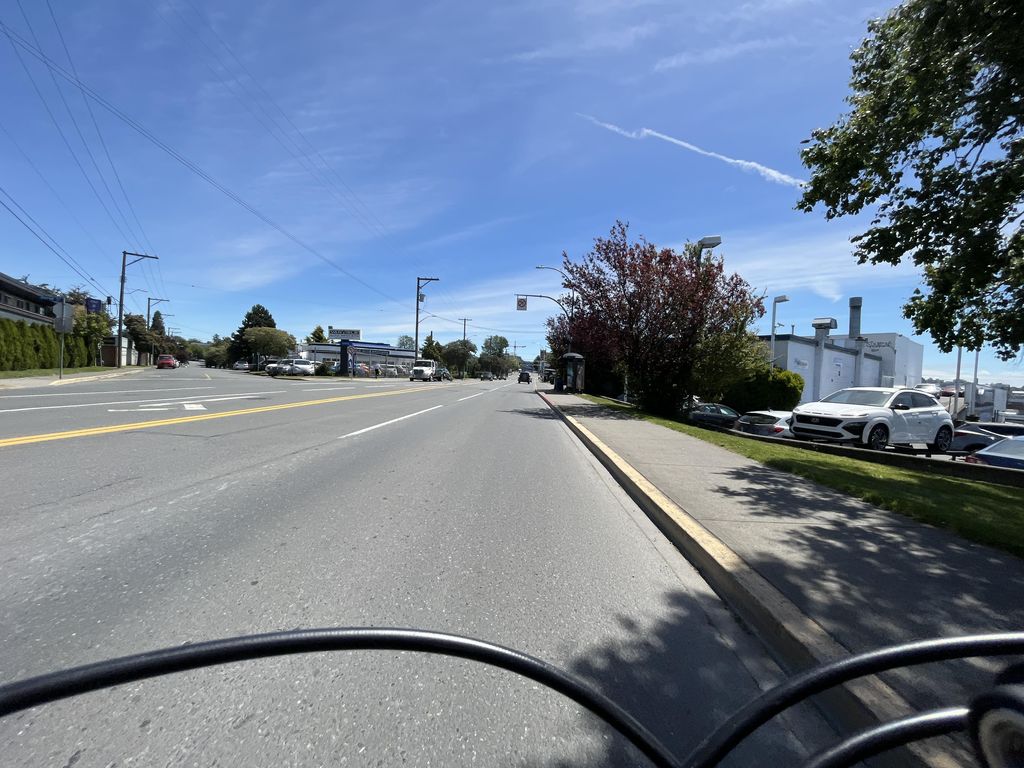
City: victoria